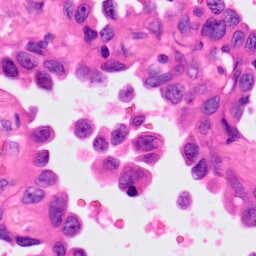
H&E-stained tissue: Lung